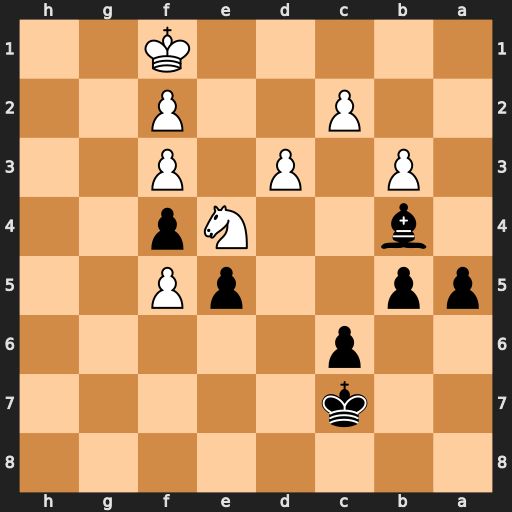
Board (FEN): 8/2k5/2p5/pp2pP2/1b2Np2/1P1P1P2/2P2P2/5K2
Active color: b
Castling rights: -
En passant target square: -
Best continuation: a4 bxa4 bxa4